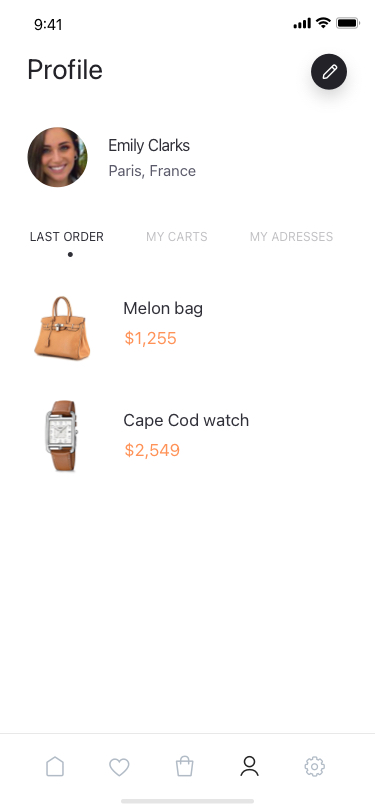
Text in this UI design:
Last order
My carts
My adresses
Emily Clarks
Paris, France
Profile
Cape Cod watch
$2,549
Melon bag
$1,255